Question: I have the following to display a list of items and a button underneath the list. However the button is overlapping on top of the list. I must be not putting some kind of data-role or another one of their attributes on it.
'''
<div data-role="content" data-theme="b">
<div>
<ul id="listOfSheets" data-role="listview" >
<li class="hidden"> <a href="_linkToSheet" data-ajax="false"> _sheetName</a></li>
</ul>
</div>
<input id="logout" type="button" value="Sign Out" />
</div><!-- /content -->
'''
Here is what it looks like:

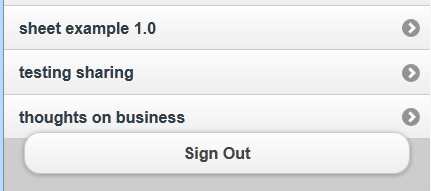
Answer: Live Example:
- <URL>
You're missing one of the attributes for the listview
'''
data-inset="true"
'''
HTML
'''
<div data-role="content" data-theme="b">
<div>
<ul id="listOfSheets" data-role="listview" data-inset="true">
<li class="hidden"><a href="#" data-ajax="false">Link 1</a></li>
<li class="hidden"><a href="#" data-ajax="false">Link 2</a></li>
<li class="hidden"><a href="#" data-ajax="false">Link 3</a></li>
</ul>
</div>
<input id="logout" type="button" value="Sign Out" />
</div><!-- /content -->
'''